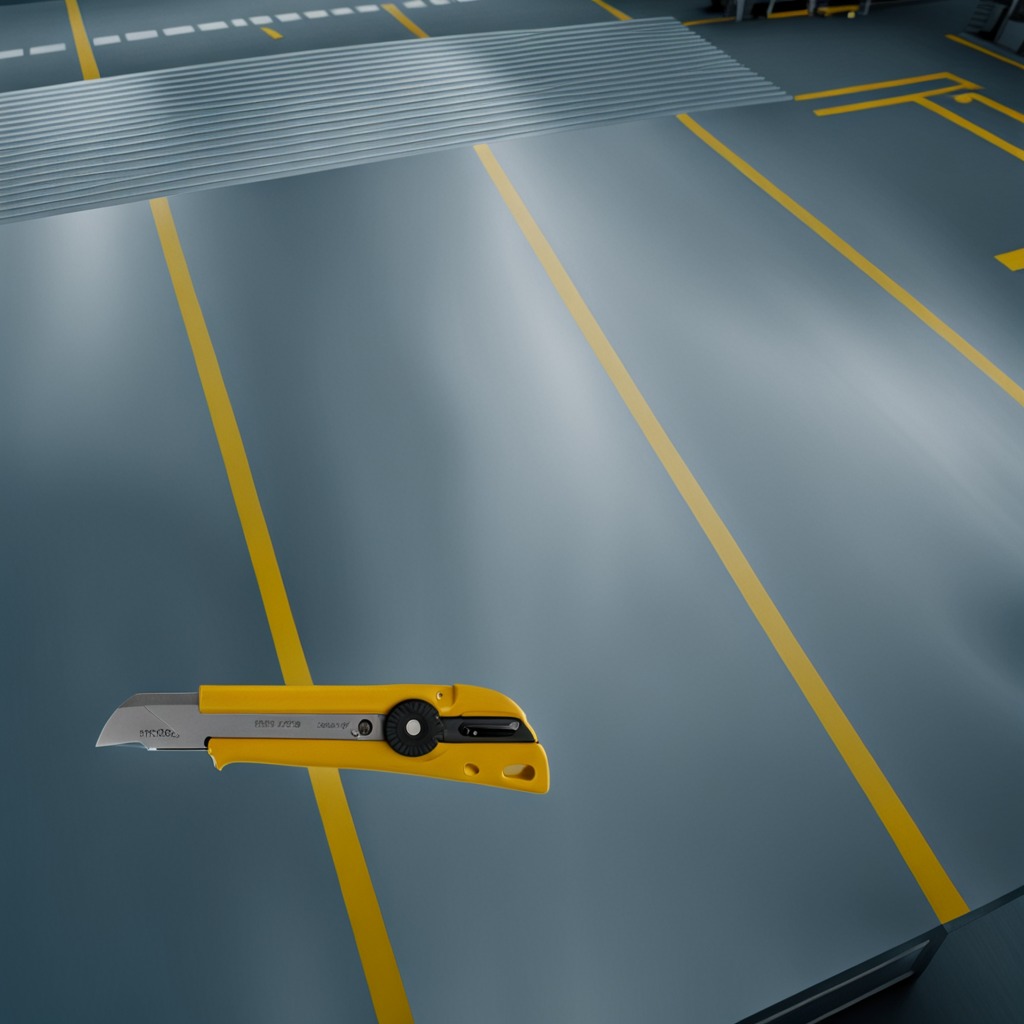
A utility knife lies on a toolbox surface in an airplane hangar workshop 8K.